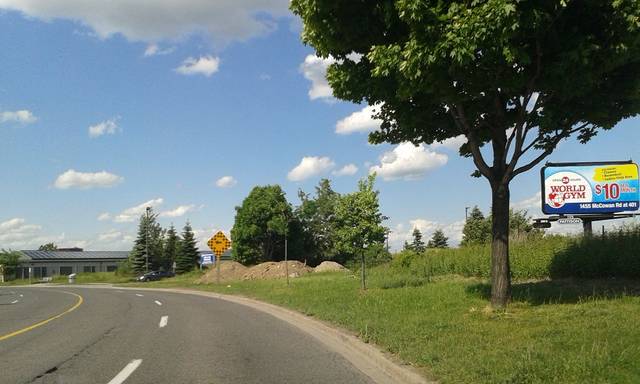
Region: Canada
Coordinates: 43.804, -79.255